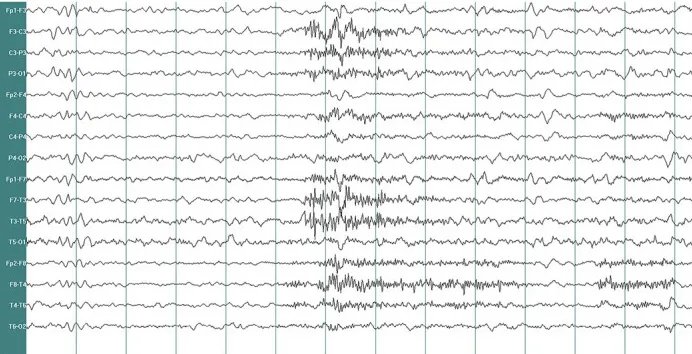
Electroencephalogram recorded. EEG shows a large number of sharp waves, spike waves, sharp-slow waves, spike-slow waves in the bilateral frontal pole, frontal and anterior temporal areas, paroxysmal or continuous, sometimes accompanied by evolution trend (B-D) (paper speed: 30 mm/s, high-frequency filter (HF): 30 Hz, low-frequency filter (LF): 0.53 Hz, notchfilers: 50 Hz, sensitivity:7 muv/mm. EEG A provided EEG background and the EEG B showed epileptic discharges).
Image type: electrography (eeg)